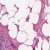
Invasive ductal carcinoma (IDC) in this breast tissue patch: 0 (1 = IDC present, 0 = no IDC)